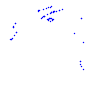
Particle: proton